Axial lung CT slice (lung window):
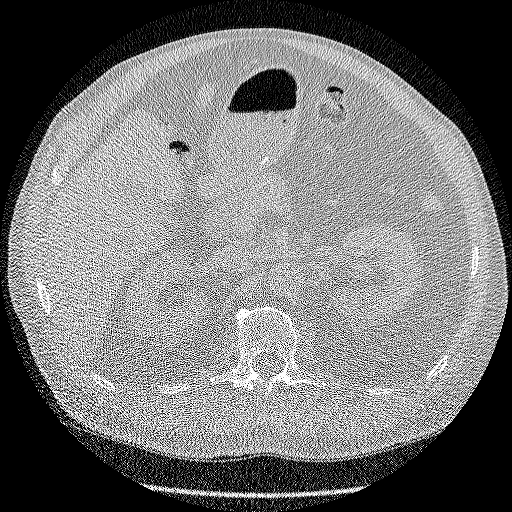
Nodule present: no